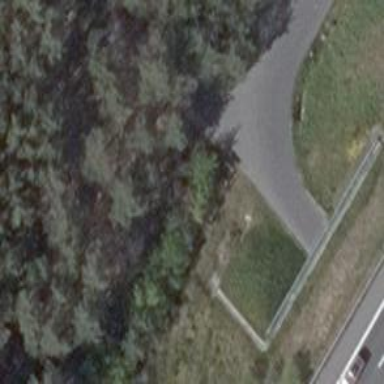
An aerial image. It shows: Emergency access point on the road.